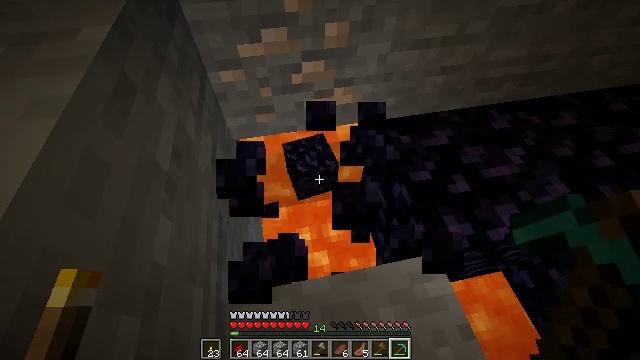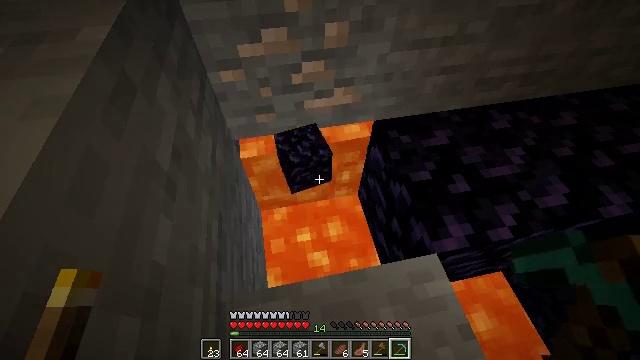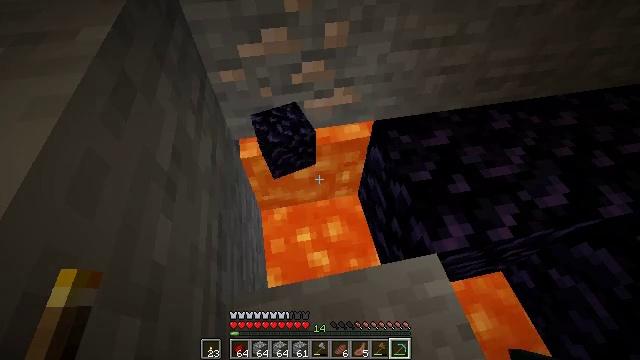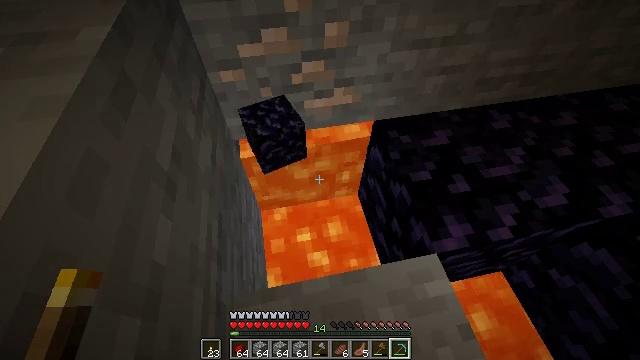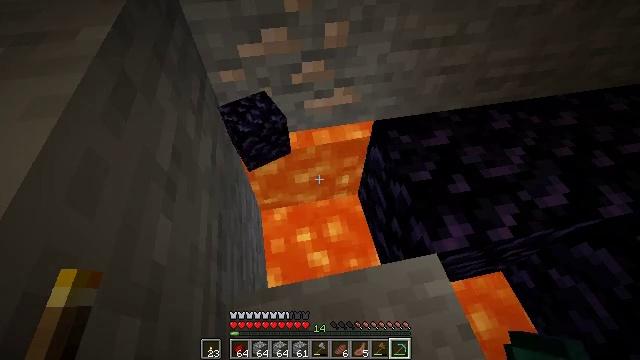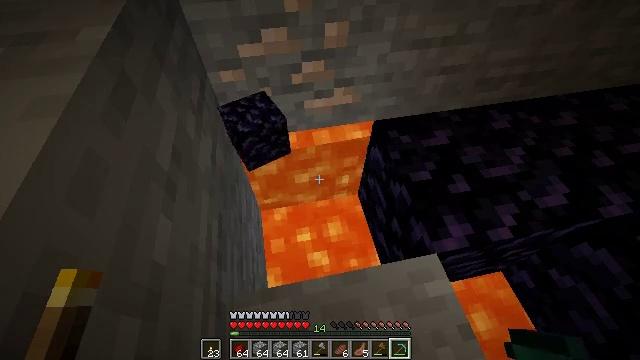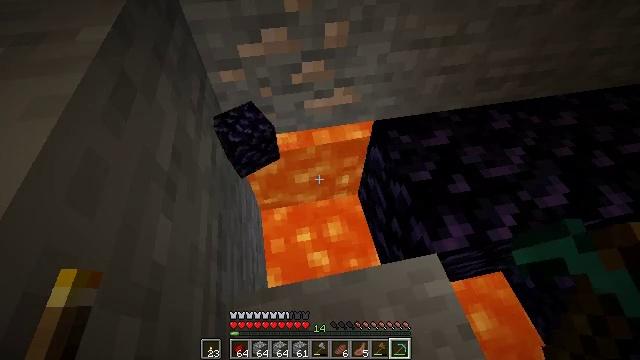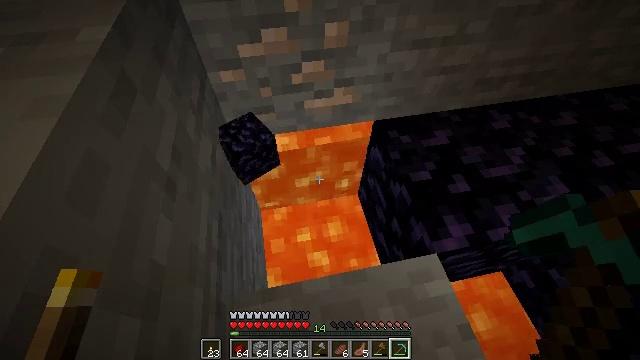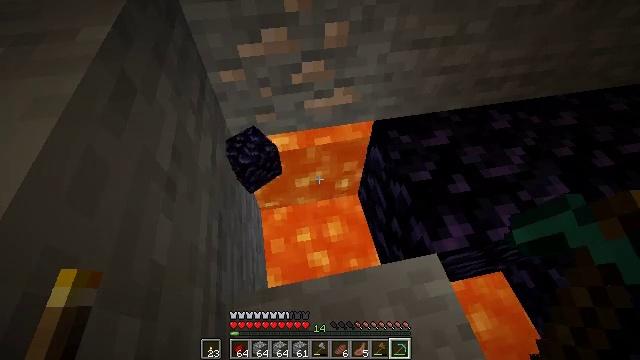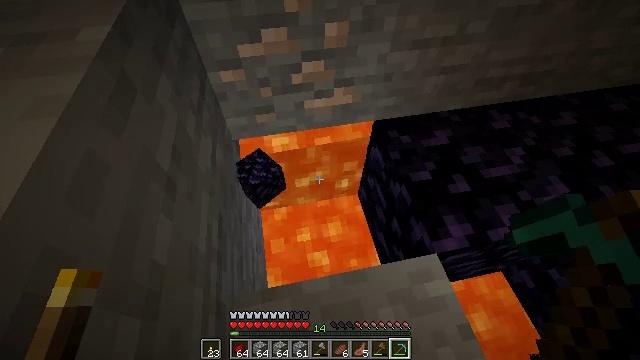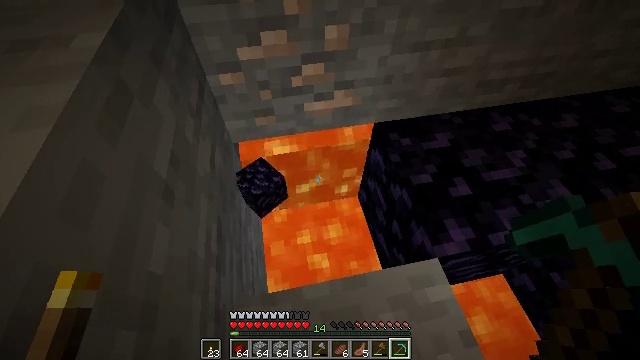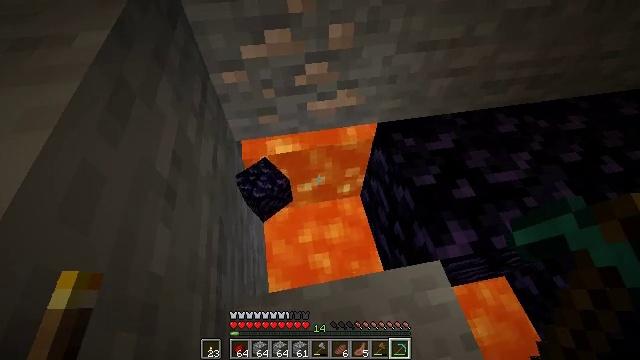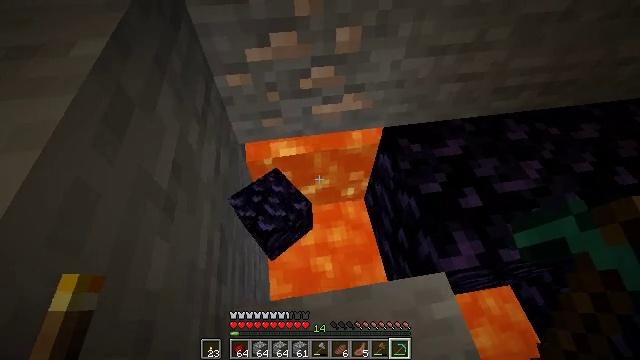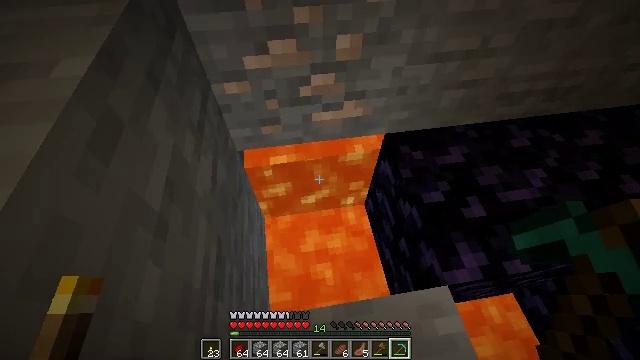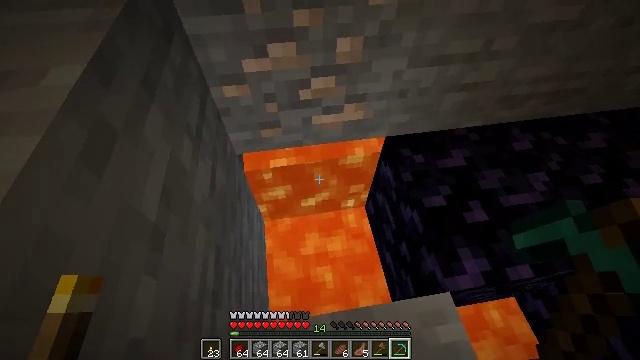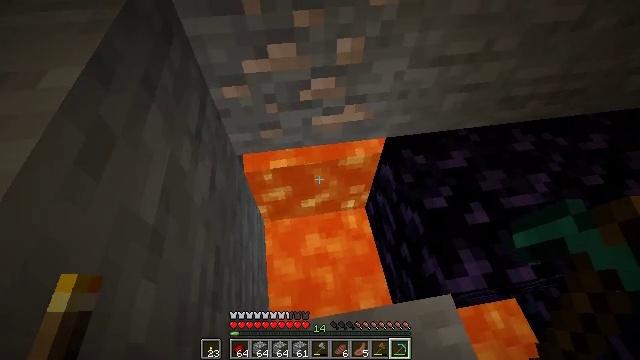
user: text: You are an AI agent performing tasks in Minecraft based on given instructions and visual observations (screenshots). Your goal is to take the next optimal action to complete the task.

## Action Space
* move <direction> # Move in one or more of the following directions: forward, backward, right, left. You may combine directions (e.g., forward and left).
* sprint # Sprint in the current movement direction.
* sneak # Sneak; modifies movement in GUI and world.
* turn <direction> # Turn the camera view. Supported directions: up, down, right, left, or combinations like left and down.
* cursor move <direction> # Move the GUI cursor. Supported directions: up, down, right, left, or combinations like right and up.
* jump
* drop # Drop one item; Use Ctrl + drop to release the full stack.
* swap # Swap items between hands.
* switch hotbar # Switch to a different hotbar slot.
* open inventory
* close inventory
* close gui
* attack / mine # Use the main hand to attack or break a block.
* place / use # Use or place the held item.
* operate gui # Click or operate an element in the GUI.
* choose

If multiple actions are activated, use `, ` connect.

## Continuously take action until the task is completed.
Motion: motion action
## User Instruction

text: Mine the tough obsidian.
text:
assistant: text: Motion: sneak, attack / mine
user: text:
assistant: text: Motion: sneak, attack / mine
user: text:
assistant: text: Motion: sneak, attack / mine
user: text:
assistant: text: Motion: sneak, attack / mine
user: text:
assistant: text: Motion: sneak, attack / mine
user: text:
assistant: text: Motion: sneak, attack / mine
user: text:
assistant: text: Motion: sneak
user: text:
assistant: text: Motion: sneak
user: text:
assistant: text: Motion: sneak
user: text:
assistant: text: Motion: move forward, sneak
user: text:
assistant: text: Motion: move forward, sneak
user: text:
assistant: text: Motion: move forward, sneak, turn left
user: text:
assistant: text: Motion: sneak
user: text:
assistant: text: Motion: sneak
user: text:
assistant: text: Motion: sneak
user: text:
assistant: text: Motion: sneak
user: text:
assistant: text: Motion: sneak
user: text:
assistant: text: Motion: sneak
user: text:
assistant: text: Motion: sneak, turn right
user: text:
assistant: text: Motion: sneak, turn right
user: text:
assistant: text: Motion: move right, sneak, turn right
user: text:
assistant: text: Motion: move right, sneak, turn right
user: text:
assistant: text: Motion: move right, sneak, turn right
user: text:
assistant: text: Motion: move right, sneak
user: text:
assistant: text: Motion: move right, sneak
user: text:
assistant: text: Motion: move right, sneak
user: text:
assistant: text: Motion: sneak
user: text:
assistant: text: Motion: sneak
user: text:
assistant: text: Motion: sneak
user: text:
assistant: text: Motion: sneak